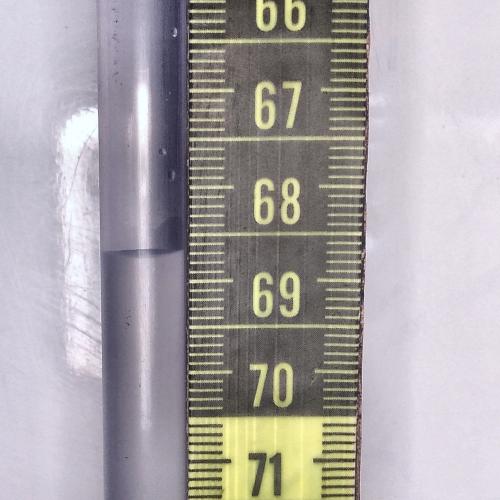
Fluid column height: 68.7 cm